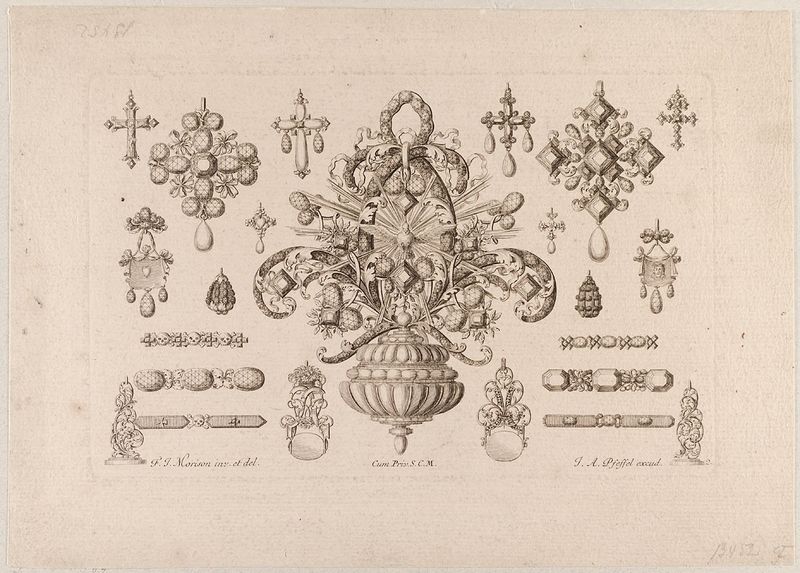
Titel: Anhänger, Ohrringe und Bänder
Künstler: Friedrich Jakob Morisson
Standort: Hamburg
Institution: Museum für Kunst und Gewerbe Hamburg
Schlagwörter: blume, schmuck, silber, taube, gold, ohrringe, diamanten, perlen, papier, kette, grafik, graphik, floral, ornamente, fotografie, photographie, kreuz, druck, druckgraphik, druckgrafik, stich, entwurf, kunstgewerbe, anhänger, laubwerk, blattwerk, kupferstich, kunsthandwerk, christi, holbein, rankenwerk, goldschmiedearbeit, rankenornament, bandelwerk, juwelen, kettenglieder, reproduktionen, industriedesign, druckerzeugnisse, ornamentstich, vorlageblätter, schwarzornament, pfeiffel